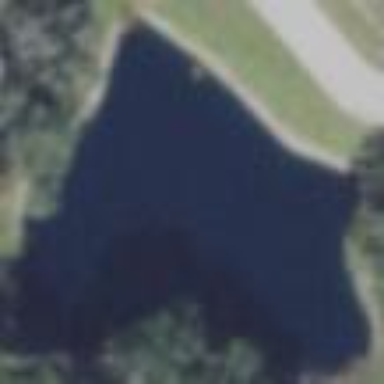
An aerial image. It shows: Pond surrounded by natural water.